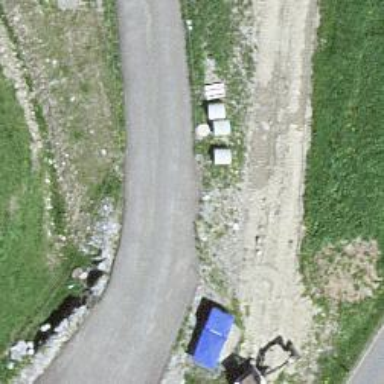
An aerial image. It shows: Well-maintained track road of grade 1.